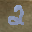
Label: 2